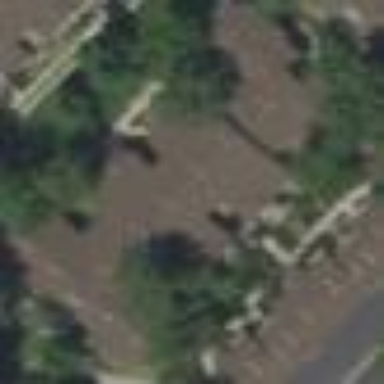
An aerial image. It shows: Image showing building with apartments.